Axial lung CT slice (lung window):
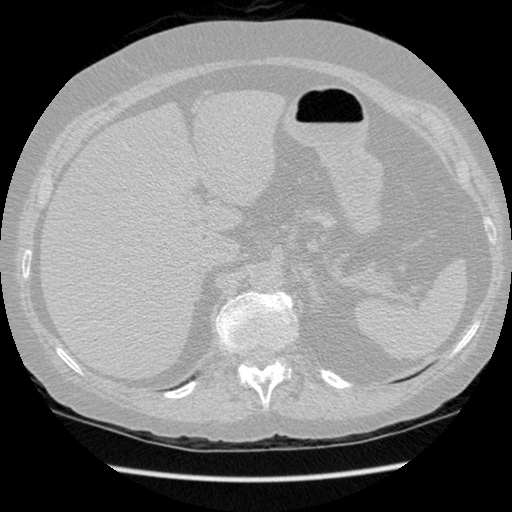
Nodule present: no